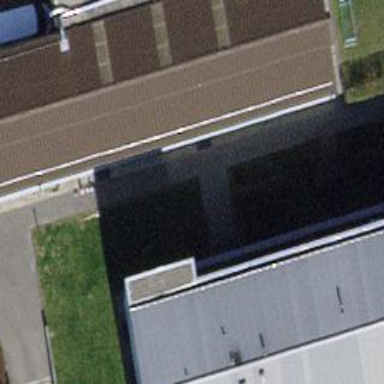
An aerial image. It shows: Building with tile roof.